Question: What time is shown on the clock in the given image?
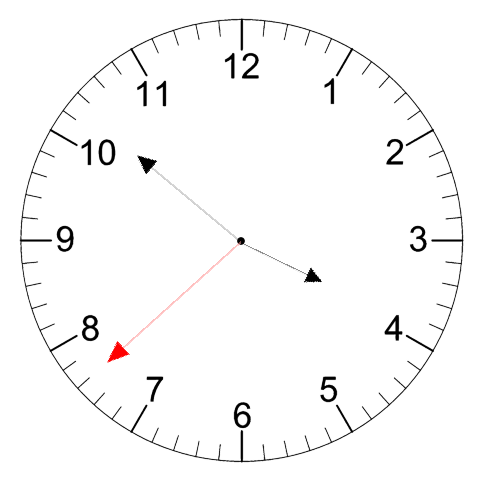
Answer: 03:51:38